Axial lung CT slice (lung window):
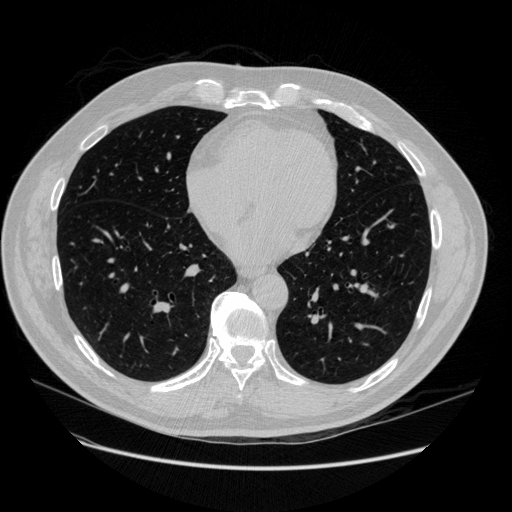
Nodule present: no